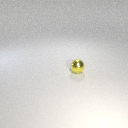
small yellow metal sphere